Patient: sex F, age 60
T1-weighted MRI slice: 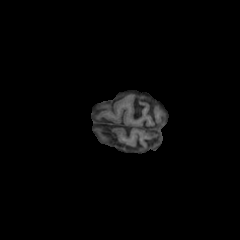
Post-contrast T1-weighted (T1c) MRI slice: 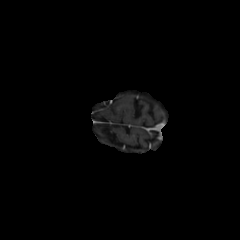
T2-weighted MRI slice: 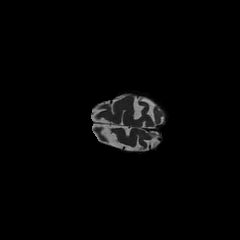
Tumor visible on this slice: no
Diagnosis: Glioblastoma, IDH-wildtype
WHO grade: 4